Question: I am trying to draw a <URL> with EA10. It should look like below.

But I couldn't find how. Is this UML diagram ever supported by EA?
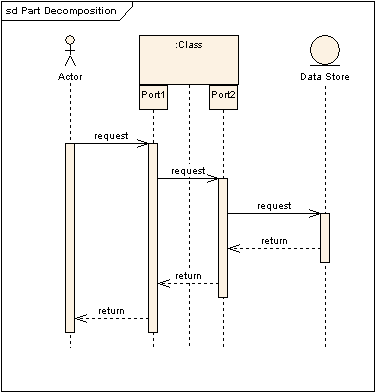
Answer: Found it. I need to activate the "More tools..." -> "Composite" first. And choose "Port".
BTW, this is really a bad user experience.